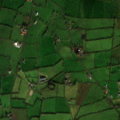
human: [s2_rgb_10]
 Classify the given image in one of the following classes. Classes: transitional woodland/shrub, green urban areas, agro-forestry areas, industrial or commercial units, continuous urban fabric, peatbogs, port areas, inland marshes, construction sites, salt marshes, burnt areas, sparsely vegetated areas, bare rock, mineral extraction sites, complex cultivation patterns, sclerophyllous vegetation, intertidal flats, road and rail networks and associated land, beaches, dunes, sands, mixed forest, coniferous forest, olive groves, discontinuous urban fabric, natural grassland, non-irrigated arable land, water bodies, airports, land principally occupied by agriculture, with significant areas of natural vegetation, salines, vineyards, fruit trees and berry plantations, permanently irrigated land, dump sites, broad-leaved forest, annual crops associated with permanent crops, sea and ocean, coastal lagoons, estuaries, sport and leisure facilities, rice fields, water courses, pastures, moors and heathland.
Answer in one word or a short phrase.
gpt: pastures, transitional woodland/shrub